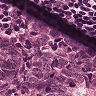
Metastatic tissue present: yes